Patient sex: M
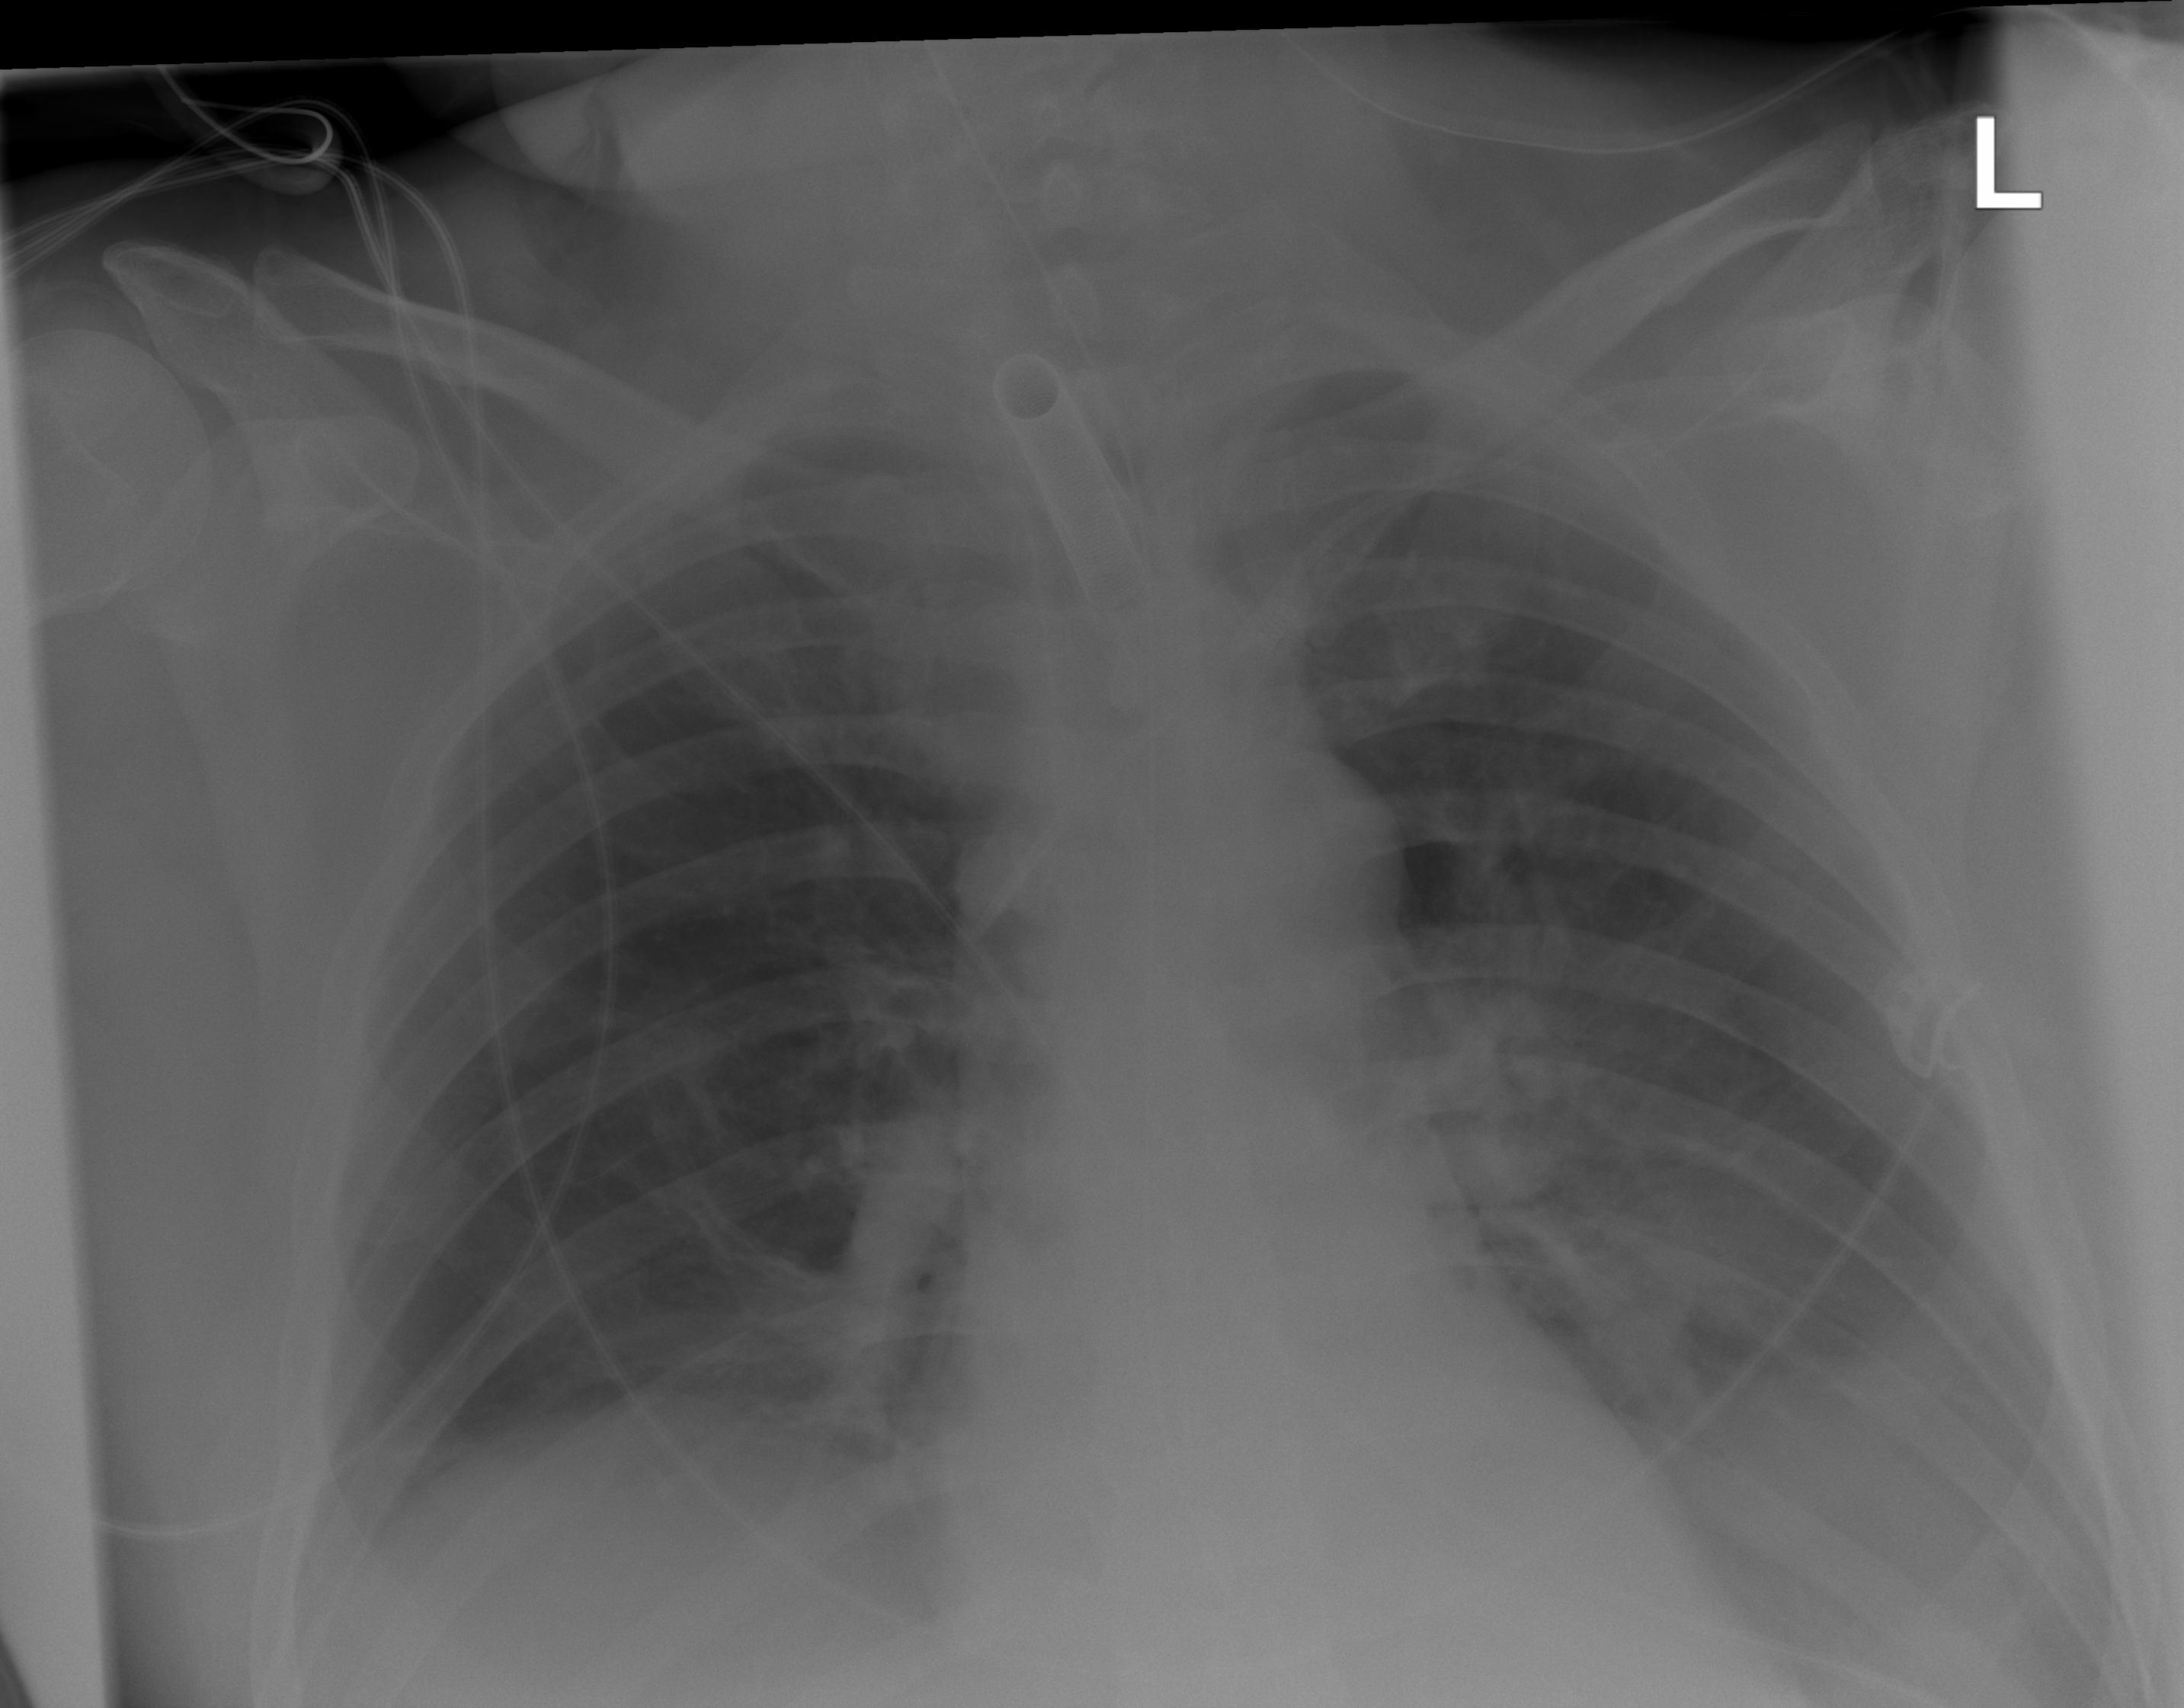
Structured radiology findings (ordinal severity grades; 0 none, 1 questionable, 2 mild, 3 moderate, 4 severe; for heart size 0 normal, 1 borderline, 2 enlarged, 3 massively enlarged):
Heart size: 0
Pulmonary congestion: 0
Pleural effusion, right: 2
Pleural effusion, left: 2
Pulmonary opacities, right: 0
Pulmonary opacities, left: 0
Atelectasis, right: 2
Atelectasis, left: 2